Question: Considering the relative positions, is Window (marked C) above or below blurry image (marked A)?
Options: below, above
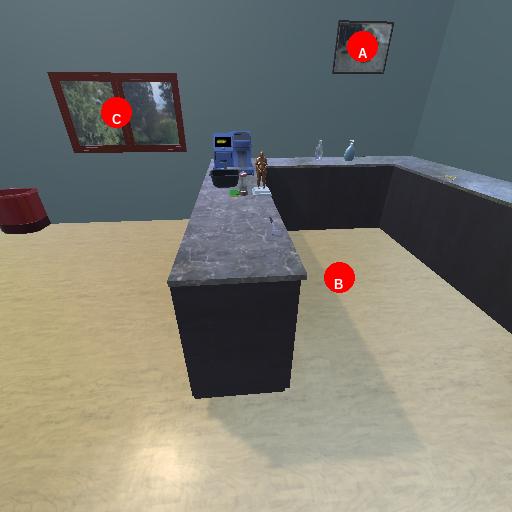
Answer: below